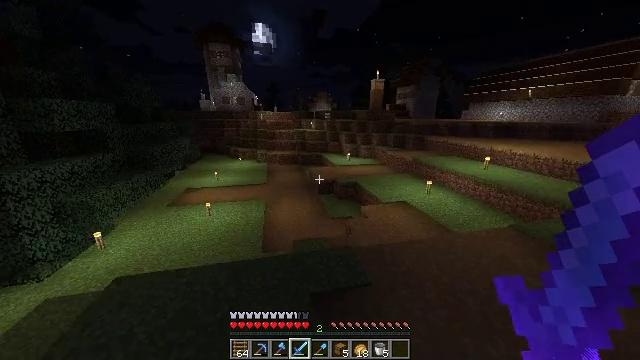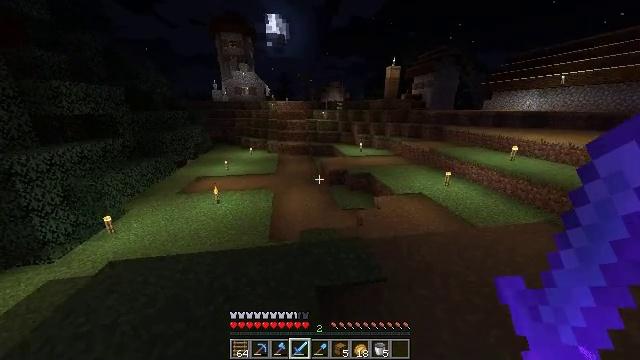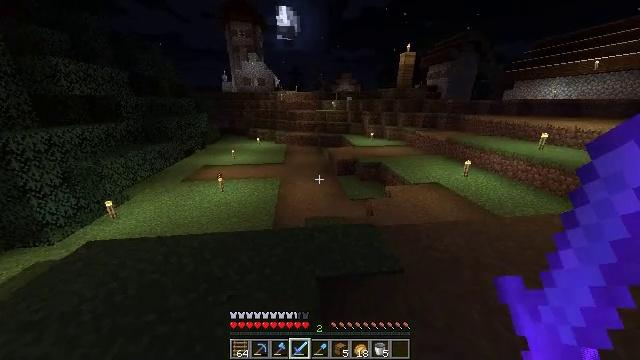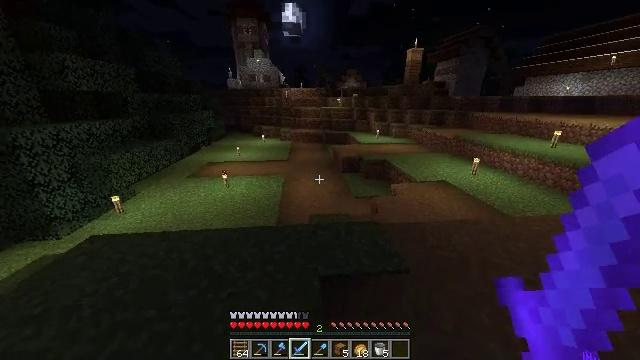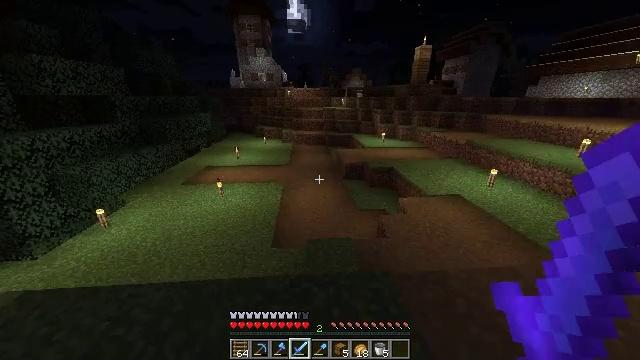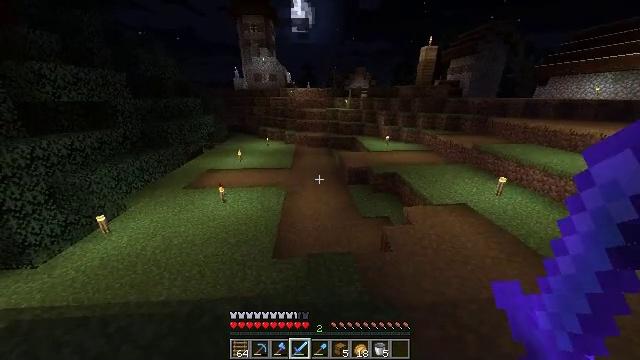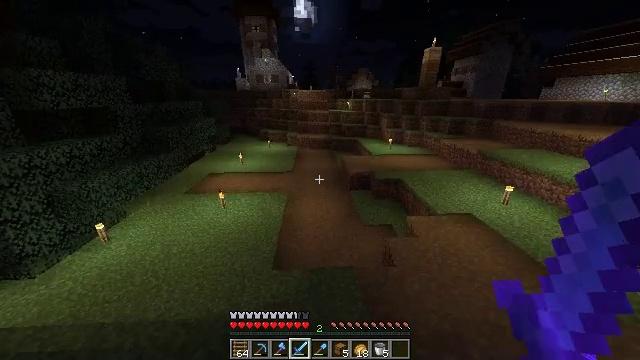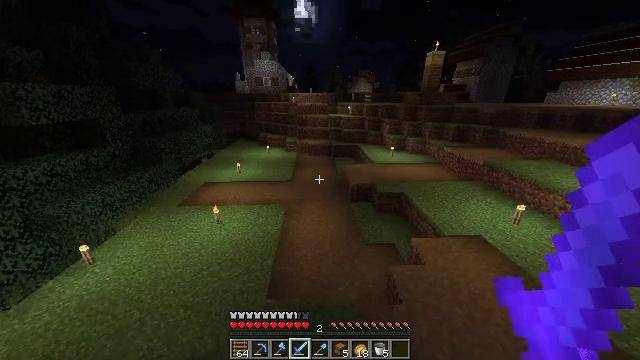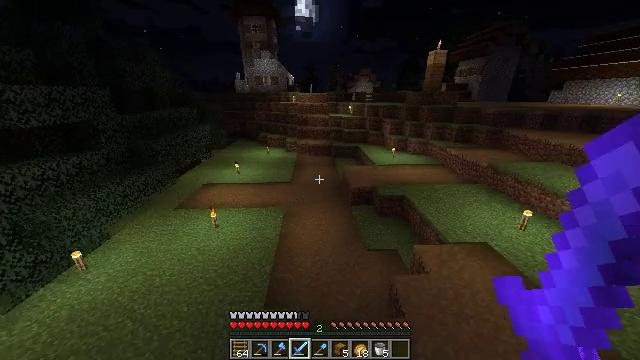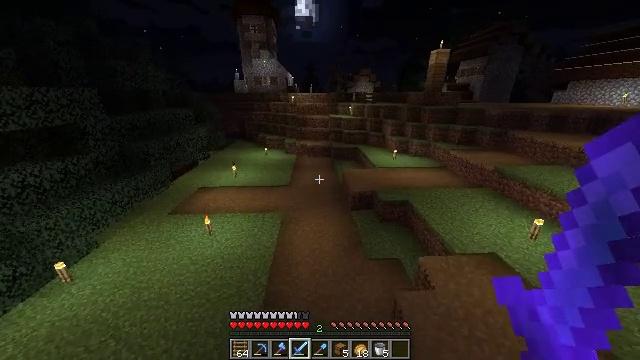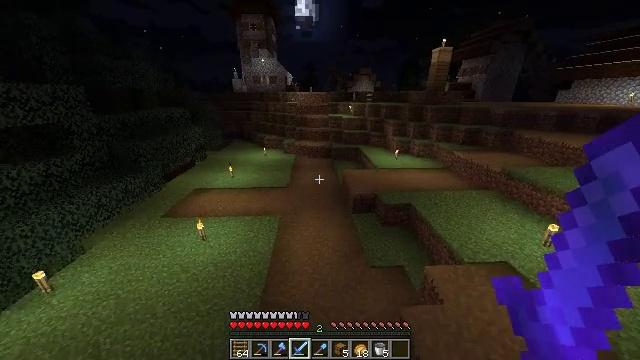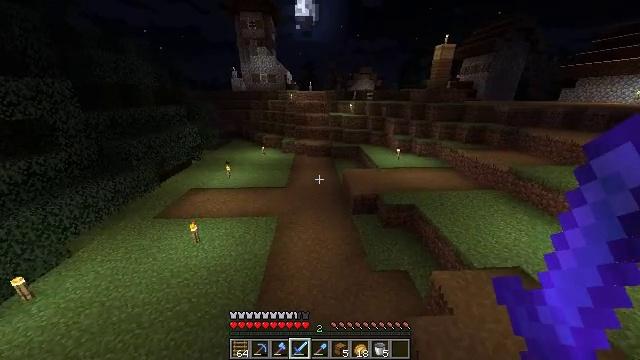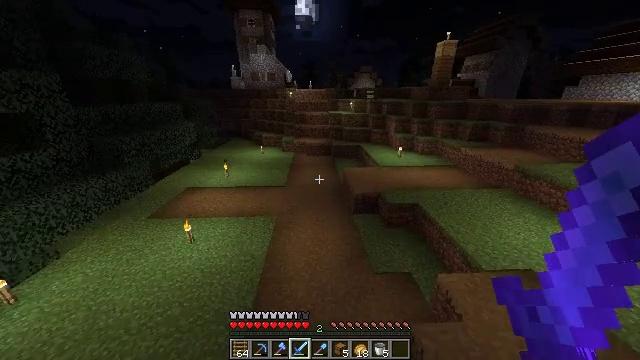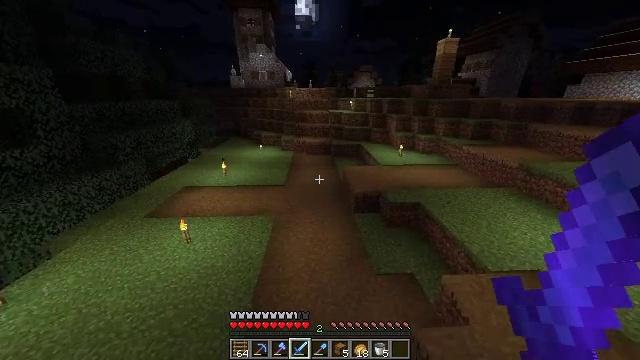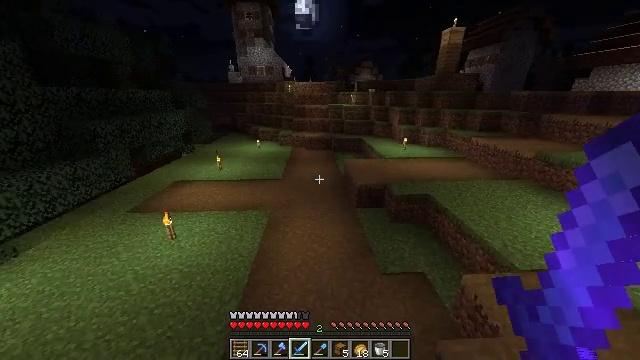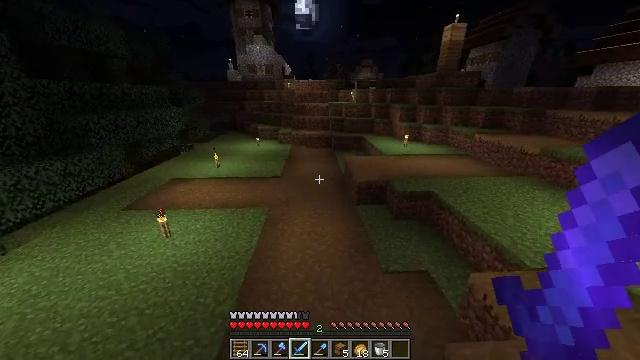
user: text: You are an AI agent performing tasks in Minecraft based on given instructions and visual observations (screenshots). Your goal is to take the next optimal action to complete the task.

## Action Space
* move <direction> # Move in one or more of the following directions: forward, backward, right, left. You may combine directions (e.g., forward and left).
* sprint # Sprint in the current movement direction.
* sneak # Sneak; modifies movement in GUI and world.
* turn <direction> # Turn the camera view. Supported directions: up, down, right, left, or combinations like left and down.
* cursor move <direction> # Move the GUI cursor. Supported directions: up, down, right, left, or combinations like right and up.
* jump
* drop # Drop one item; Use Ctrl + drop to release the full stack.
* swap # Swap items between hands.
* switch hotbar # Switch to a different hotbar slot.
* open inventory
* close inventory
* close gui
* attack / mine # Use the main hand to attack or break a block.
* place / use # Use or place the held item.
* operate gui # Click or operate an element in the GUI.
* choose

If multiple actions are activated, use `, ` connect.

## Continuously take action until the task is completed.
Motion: motion action
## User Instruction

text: Break the glass block.
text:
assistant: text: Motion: move forward, turn left and down, jump
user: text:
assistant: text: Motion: move forward, turn left and down, jump
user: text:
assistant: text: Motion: move forward, turn left, jump
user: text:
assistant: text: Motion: move forward, sprint, turn left, jump
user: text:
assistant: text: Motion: move forward, sprint, jump
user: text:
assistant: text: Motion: move forward, sprint, jump
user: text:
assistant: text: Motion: move forward, jump
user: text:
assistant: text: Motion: move forward, sprint, jump
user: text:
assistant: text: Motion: move forward, jump
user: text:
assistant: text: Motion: move forward, jump
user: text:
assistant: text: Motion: move forward, jump
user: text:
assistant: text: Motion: move forward, jump
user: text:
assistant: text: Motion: move forward, jump
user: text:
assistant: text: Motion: move forward, jump
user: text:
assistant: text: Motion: move forward, jump
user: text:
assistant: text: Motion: move forward, jump
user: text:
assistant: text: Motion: move forward, jump
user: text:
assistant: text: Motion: move forward, sprint, jump
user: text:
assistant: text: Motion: move forward, sprint, turn up, jump
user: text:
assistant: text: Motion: move forward, sprint, turn up, jump
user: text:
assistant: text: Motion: move forward, turn up, jump
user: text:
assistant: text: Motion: move forward, turn up, jump
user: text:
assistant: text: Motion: move forward, turn up, jump
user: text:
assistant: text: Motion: move forward, turn up, jump
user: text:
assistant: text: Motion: move forward, turn up, jump
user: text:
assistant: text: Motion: move forward, jump
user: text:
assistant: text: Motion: move forward, turn up, jump
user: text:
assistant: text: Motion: move forward, jump
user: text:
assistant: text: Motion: move forward, sprint, jump
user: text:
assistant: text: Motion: move forward, sprint, jump